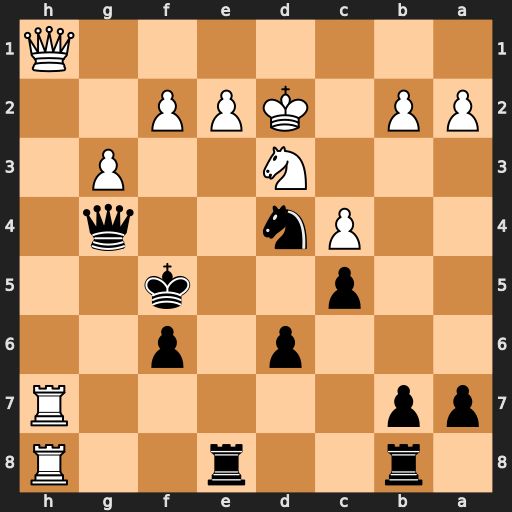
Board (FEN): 1r2r2R/pp5R/3p1p2/2p2k2/2Pn2q1/3N2P1/PP1KPP2/7Q
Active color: b
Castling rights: -
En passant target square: -
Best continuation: Qxe2+ Kc1 Qc2#